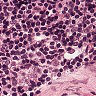
Metastatic tissue present: no